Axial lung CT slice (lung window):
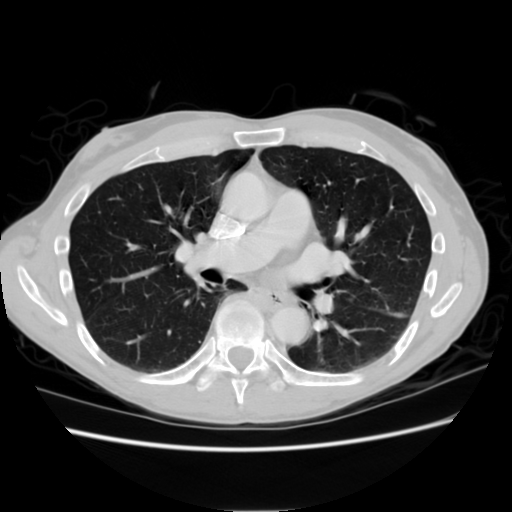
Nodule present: no